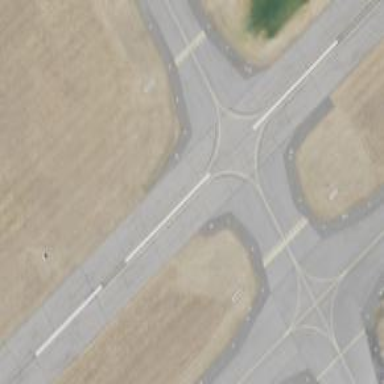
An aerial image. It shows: View of taxiway at the airport.